Question: What is the value of the measurement in the image?
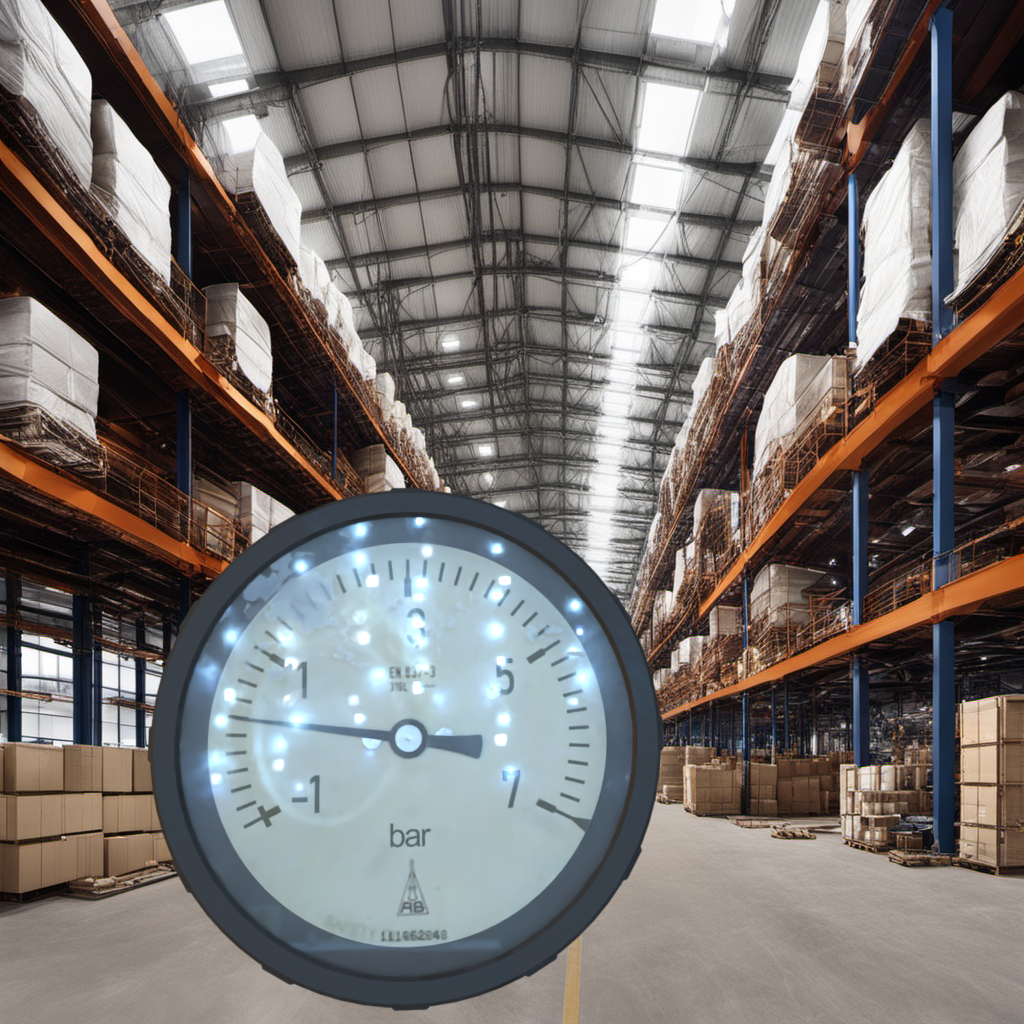
Answer: The result is 0.22
Question: What is the reading range of the measurement in the image?
Answer: The range is from -1 to 7
Question: What is the minimum and maximum reading range of this measurement?
Answer: The minimum value is -1 and the maximum value is 7